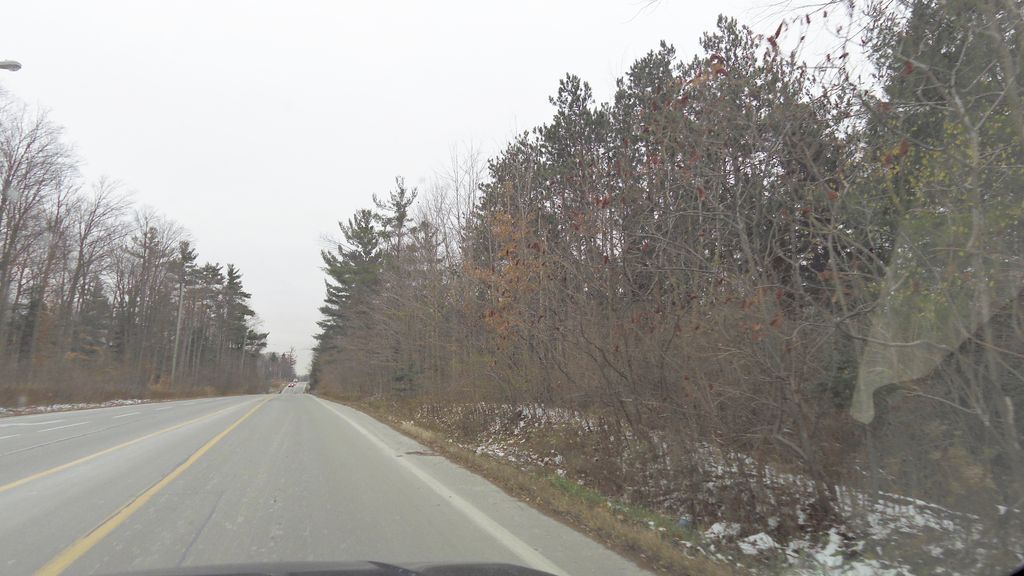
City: toronto